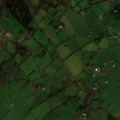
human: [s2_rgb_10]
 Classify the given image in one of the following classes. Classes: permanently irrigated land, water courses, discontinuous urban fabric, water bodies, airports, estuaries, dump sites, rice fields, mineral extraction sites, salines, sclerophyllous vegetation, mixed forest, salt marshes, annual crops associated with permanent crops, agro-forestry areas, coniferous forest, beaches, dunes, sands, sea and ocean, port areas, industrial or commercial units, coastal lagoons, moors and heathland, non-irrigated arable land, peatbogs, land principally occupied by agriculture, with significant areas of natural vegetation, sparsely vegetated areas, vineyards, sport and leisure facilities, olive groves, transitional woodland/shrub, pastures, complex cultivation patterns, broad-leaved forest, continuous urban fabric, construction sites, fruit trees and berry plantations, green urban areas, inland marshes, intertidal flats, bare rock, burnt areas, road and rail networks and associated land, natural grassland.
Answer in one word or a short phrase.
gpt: pastures